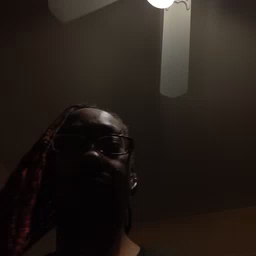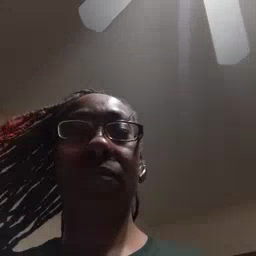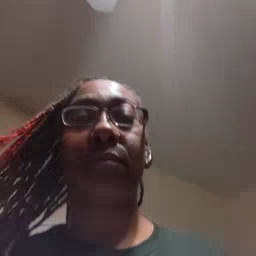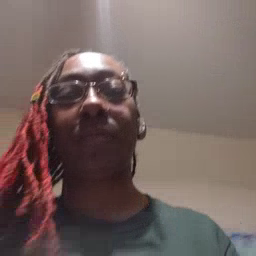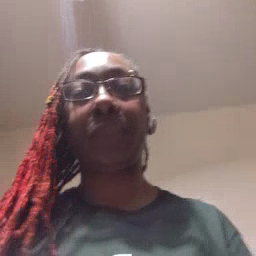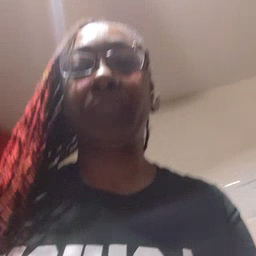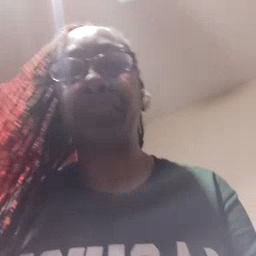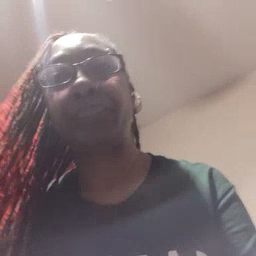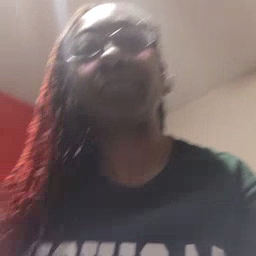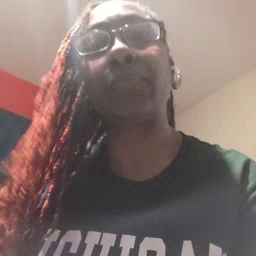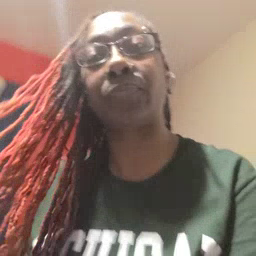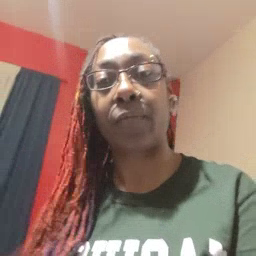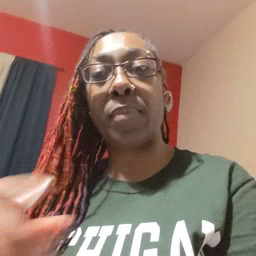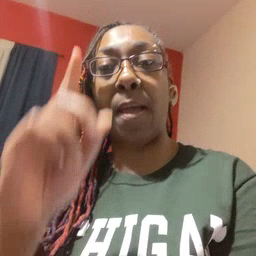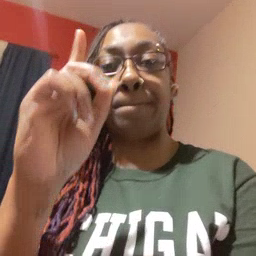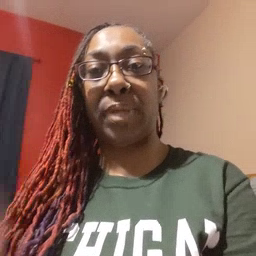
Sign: up